Question: I have excel spreadhseet which is conditionally formatted with different colors after comparing the Days from the TAT value.
Now, I want to copy each colored rows to different sheet and name the sheets.
I agree this can be achieved by filtering the colors manually, can it be done by VBA code ?
The data is placed in 6th row of the sheet.
Also the conditionally formatted colors may change in future so the code should overwrite the colored rows which are placed in different sheets.
Please confirm and reply with a solution if this can be acheived through VBA code.
Please find the below image for more understanding.

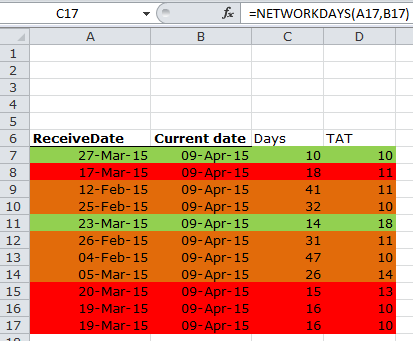
Answer: This should be your starting point.
'''
Sub Test()
Range("A1").Select
Selection.AutoFilter
ActiveSheet.Range("$A$1:$D$" & Range("A" & rows.count).end(xlUp).Row).AutoFilter Field:=1, Criteria1:=RGB(255, 0 _
, 0), Operator:=xlFilterCellColor
Range("$A$1:$D$" & lastr).Select
Selection.SpecialCells(xlCellTypeVisible).Select
Selection.Copy
ThisWorkbook.Sheets.Add.Name = "Red"
Sheets("Red").select
Range("A" & Range("A" & rows.count).end(XlUp).row).Select
ActiveSheet.Paste
Application.CutCopyMode = False
End Sub
'''